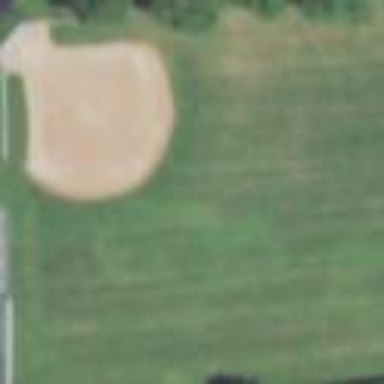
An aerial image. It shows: Baseball pitch for leisure land activities.